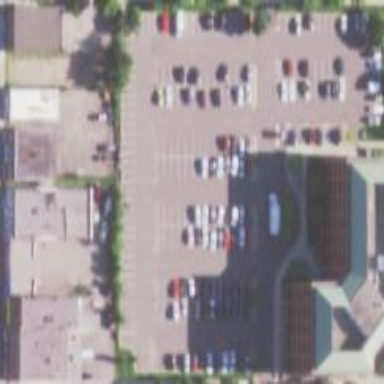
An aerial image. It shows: Retail area.